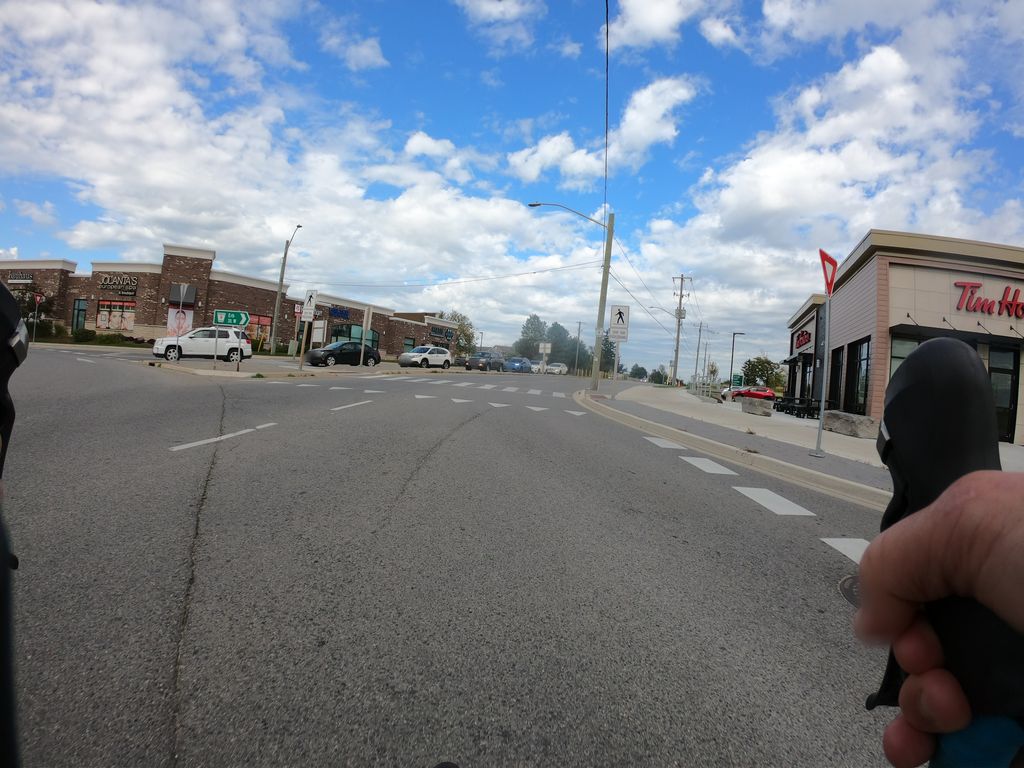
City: kitchener-waterloo